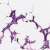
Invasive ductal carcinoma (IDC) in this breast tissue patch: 0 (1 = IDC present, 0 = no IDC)